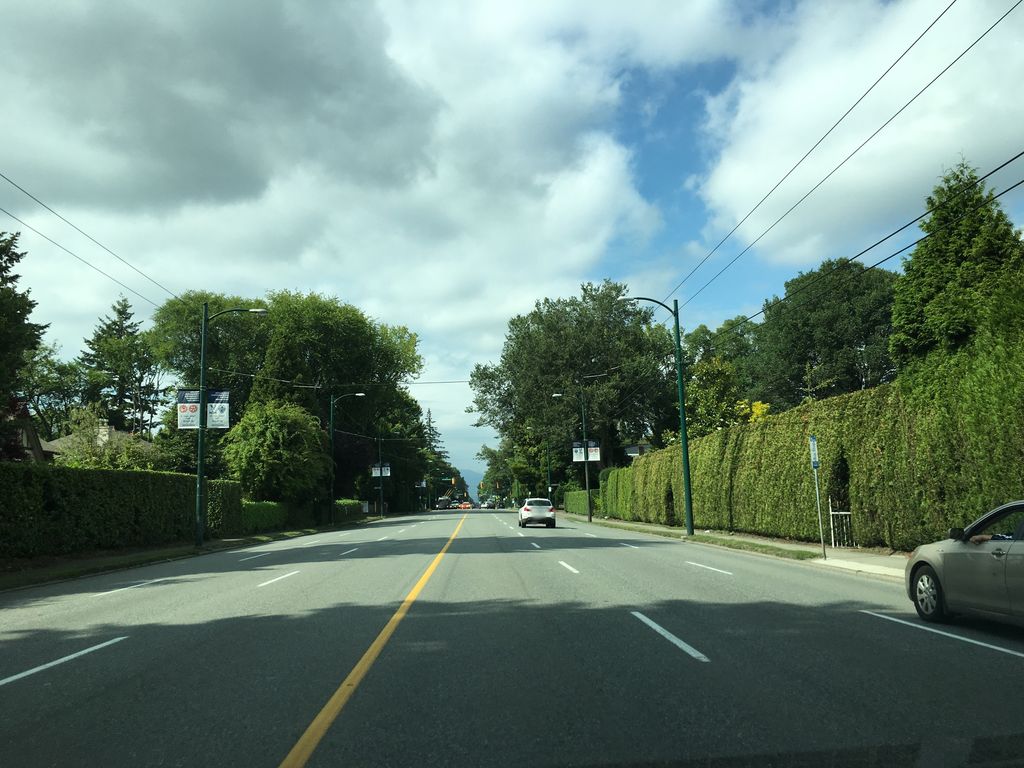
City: vancouver